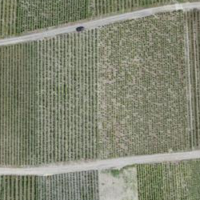
EUNIS habitat code: 40
Species observed at this site:
Trifolium pratense